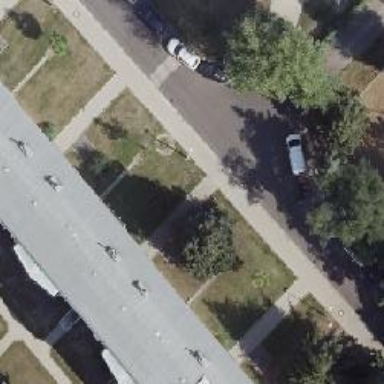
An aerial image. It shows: Residential road with asphalt surface. There are sidewalks on both sides and parking lane on the right.